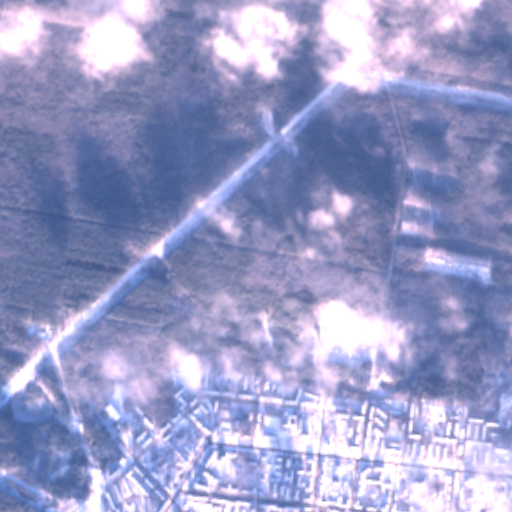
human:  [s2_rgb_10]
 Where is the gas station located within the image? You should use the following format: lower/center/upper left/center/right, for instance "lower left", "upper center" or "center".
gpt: The gas station is located in the lower center of the image.
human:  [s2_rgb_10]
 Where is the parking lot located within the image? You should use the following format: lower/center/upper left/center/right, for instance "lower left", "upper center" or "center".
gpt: The parking lot is located in the lower of the image.
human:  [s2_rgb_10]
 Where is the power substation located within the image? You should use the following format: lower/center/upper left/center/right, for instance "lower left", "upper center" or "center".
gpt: The power substation is located in the lower left of the image.
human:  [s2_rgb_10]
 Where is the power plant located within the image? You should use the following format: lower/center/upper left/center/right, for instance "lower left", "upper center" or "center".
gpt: There is no power plant in the image.